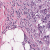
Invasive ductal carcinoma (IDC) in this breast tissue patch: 1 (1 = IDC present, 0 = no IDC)